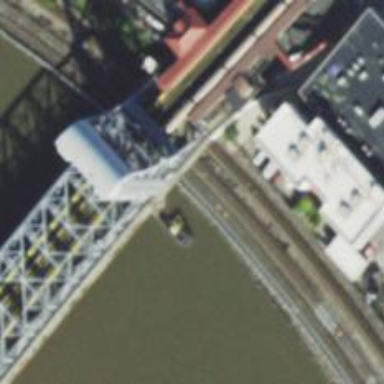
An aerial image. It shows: Primary highway passing over lift bridge.